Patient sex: M
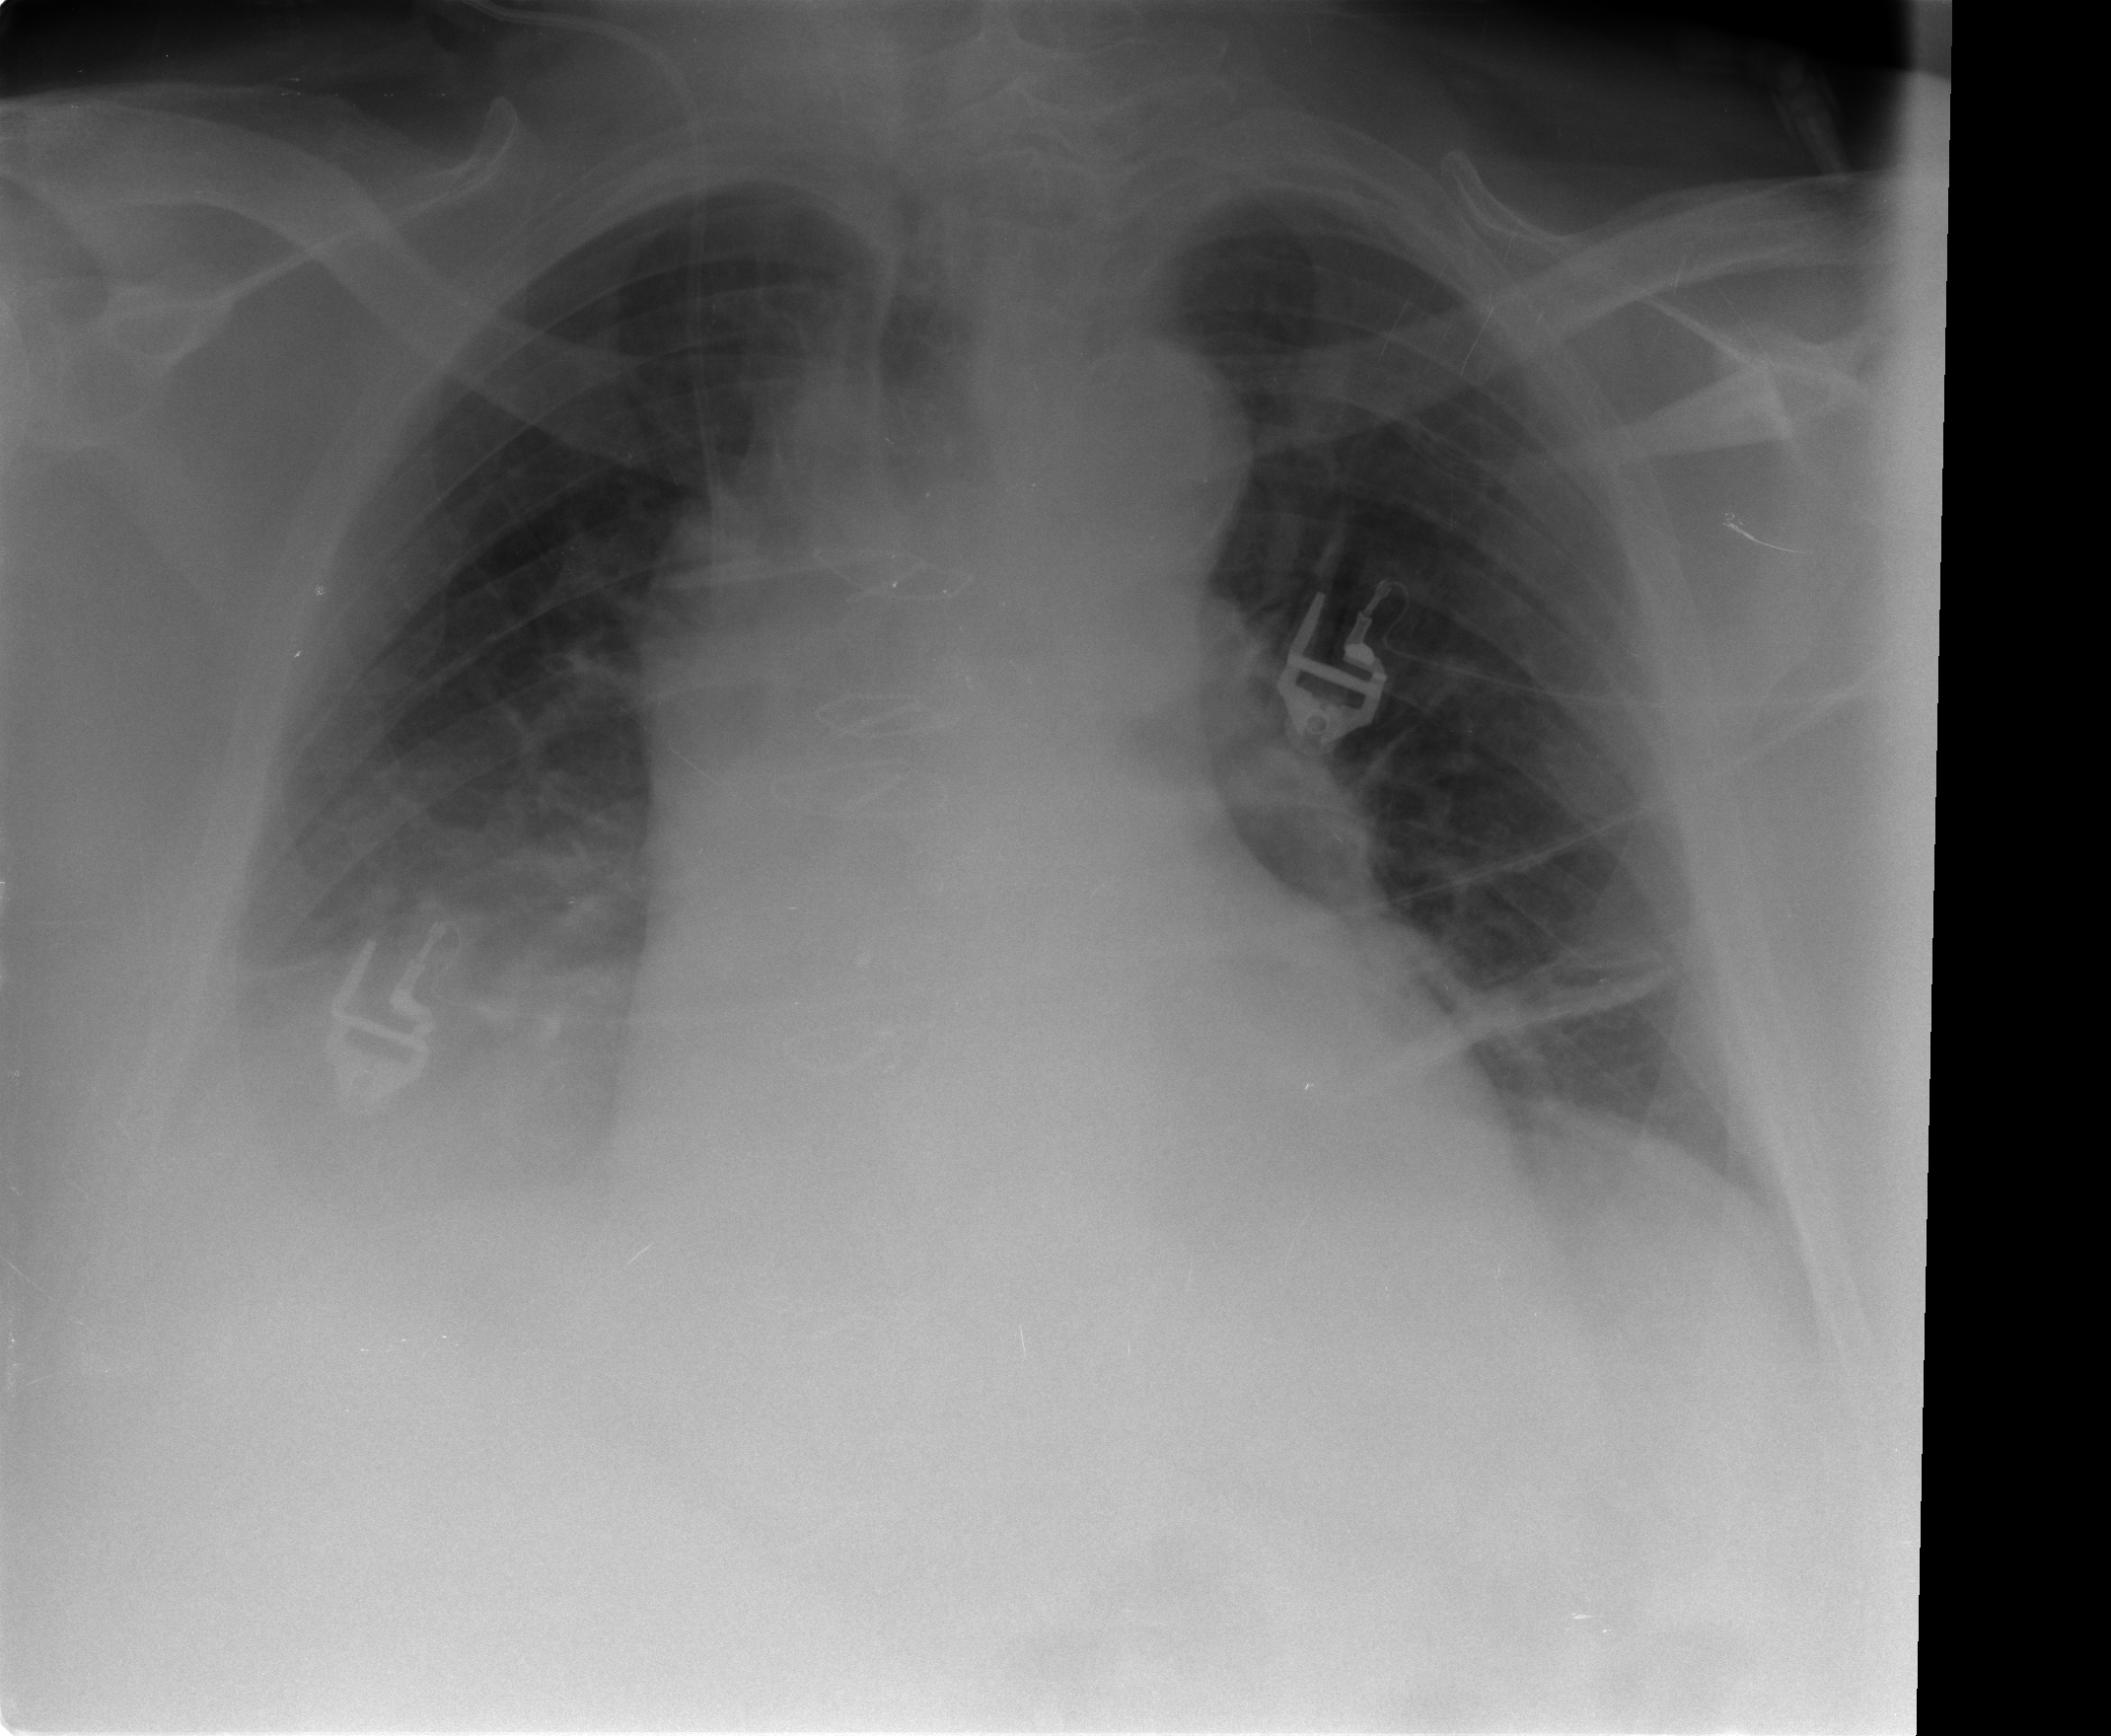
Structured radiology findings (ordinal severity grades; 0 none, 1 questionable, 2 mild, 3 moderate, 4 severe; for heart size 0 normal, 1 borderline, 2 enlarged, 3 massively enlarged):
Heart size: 0
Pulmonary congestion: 1
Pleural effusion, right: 2
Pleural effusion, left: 0
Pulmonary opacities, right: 0
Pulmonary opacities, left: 0
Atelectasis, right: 2
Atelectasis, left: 2